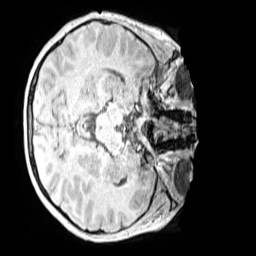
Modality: MP2RAGE
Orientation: axial
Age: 9
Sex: male
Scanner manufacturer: siemens
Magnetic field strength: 3 T
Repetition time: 4 s
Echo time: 0.00299 s